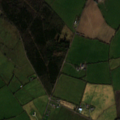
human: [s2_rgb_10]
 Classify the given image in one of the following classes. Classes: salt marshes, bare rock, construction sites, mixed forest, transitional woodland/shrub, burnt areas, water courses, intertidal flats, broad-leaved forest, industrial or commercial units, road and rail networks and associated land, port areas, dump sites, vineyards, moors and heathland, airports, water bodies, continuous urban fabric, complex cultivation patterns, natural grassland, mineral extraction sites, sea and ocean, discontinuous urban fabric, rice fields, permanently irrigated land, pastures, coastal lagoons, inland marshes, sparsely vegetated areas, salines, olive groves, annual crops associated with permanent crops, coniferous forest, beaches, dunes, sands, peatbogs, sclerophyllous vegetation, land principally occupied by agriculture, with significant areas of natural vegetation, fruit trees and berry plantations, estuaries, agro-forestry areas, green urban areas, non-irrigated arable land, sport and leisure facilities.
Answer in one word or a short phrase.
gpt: non-irrigated arable land, pastures, broad-leaved forest